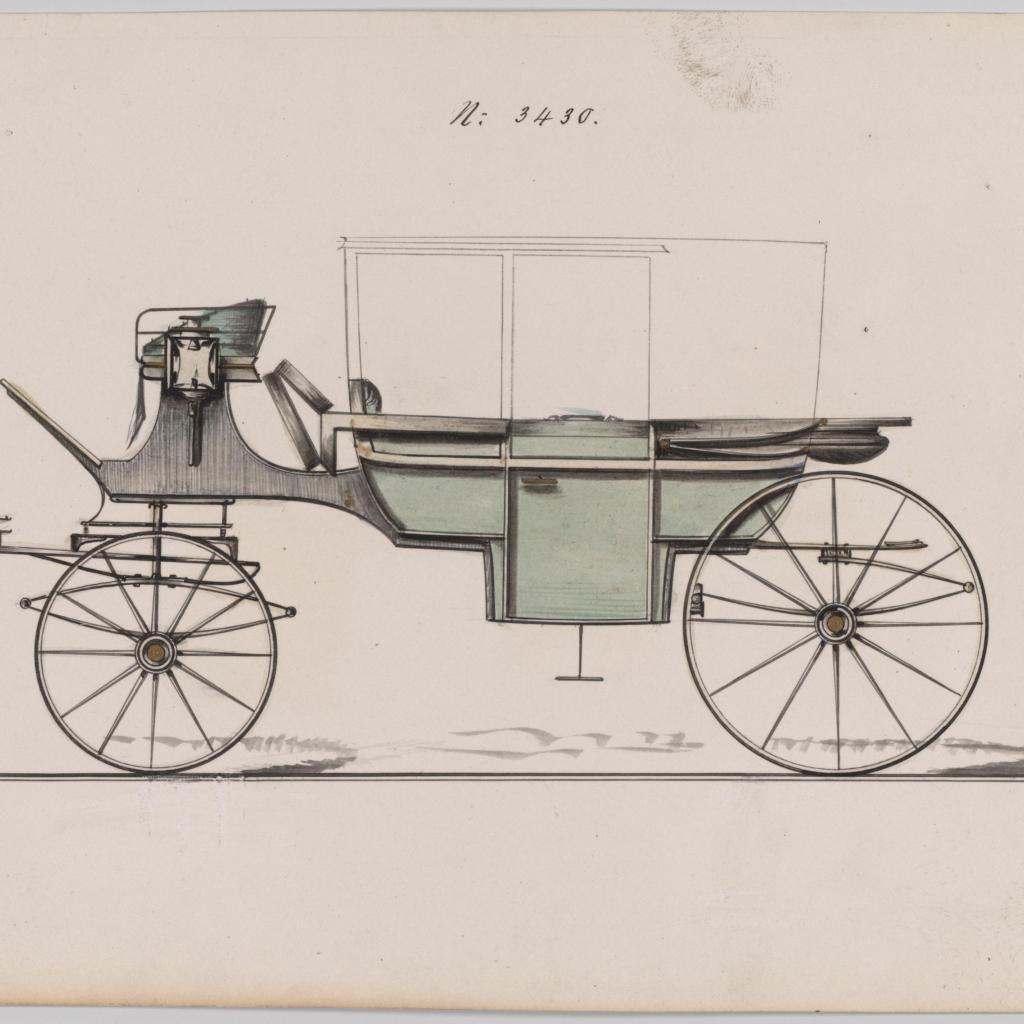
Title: Design for Landau, No. 3430
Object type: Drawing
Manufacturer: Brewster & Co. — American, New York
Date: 1878
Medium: Pen and black ink, watercolor and gouache with gum arabic and metallic ink
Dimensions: sheet: 6 3/16 x 9 1/4 in. (15.7 x 23.5 cm)
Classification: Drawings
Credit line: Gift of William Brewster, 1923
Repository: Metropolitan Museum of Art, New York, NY